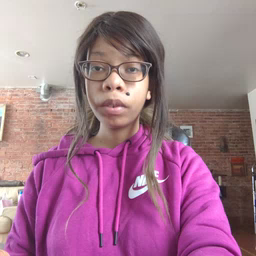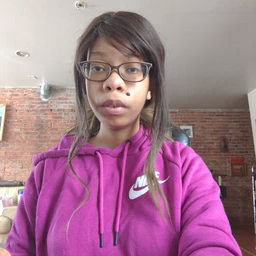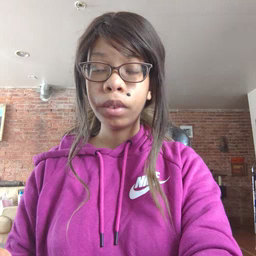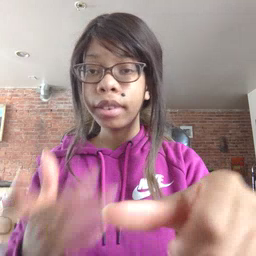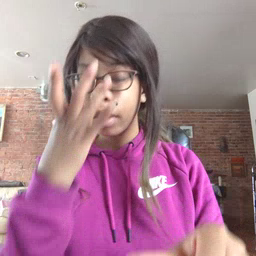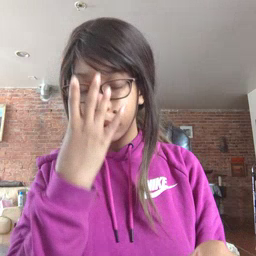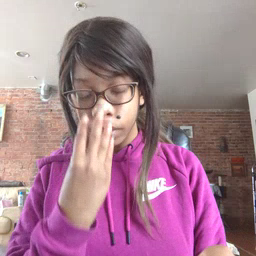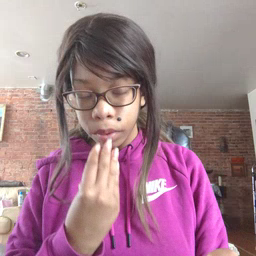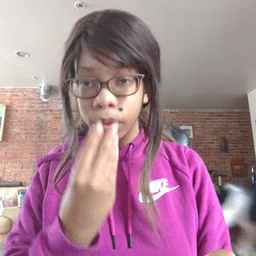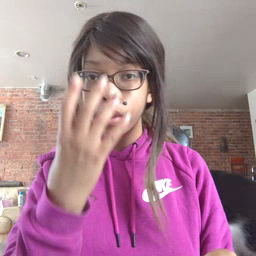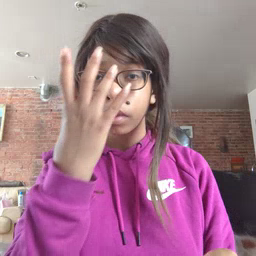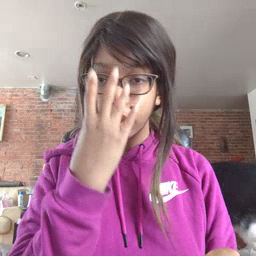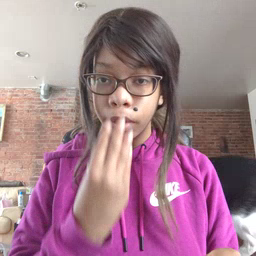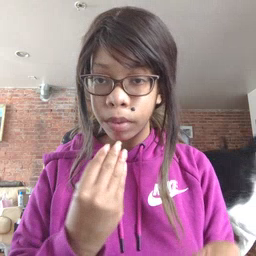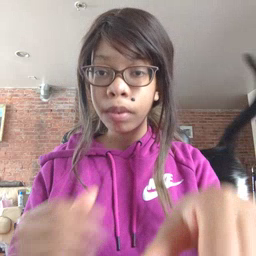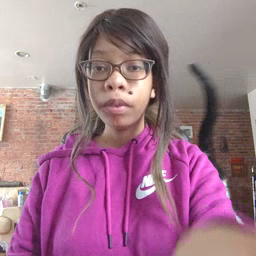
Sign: sleep